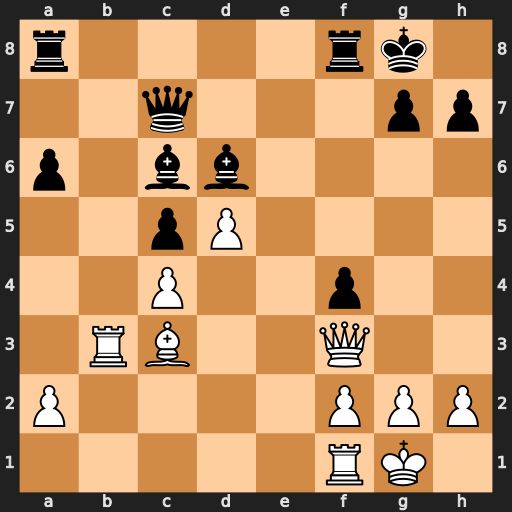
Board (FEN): r4rk1/2q3pp/p1bb4/2pP4/2P2p2/1RB2Q2/P4PPP/5RK1
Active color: w
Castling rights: -
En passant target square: -
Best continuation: dxc6